Question: I'm trying to print a 'FlowDocument' with 'PrintDialog' to an XPS file. The resulting printed content only appears to stretch across the XPS page, not the entire width of the page. Here is an example of what the resulting XPS document looks like in Windows XPS viewer:

This is the code I'm using to print this document:
'''
void Print()
{
PrintDialog printDialog = new PrintDialog();
bool? result = printDialog.ShowDialog();
if (!result.HasValue)
return;
if (!result.Value)
return;
double pageWidth = printDialog.PrintableAreaWidth;
double pageHeight = printDialog.PrintableAreaHeight;
FlowDocument flowDocument = CreateFlowDocument(pageWidth, pageHeight);
printDialog.PrintDocument(
((IDocumentPaginatorSource)flowDocument).DocumentPaginator,
"Test print job");
}
FlowDocument CreateFlowDocument(double pageWidth, double pageHeight)
{
FlowDocument flowDocument = new FlowDocument();
flowDocument.PageWidth = pageWidth;
flowDocument.PageHeight = pageHeight;
flowDocument.PagePadding = new Thickness(30.0, 50.0, 20.0, 30.0);
flowDocument.IsOptimalParagraphEnabled = true;
flowDocument.IsHyphenationEnabled = true;
flowDocument.IsColumnWidthFlexible = true;
Paragraph header = new Paragraph();
header.FontSize = 18;
header.Foreground = new SolidColorBrush(Colors.Black);
header.FontWeight = FontWeights.Bold;
header.Inlines.Add(new Run("Title of my document (will be cut off in XPS)";));
flowDocument.Blocks.Add(header);
Paragraph test = new Paragraph();
test.FontSize = 12;
test.Foreground = new SolidColorBrush(Colors.Black);
test.FontWeight = FontWeights.Bold;
test.Inlines.Add(new Run("This text should stretch across the entire width of the page. Let's see if it really does, though."));
flowDocument.Blocks.Add(test);
return flowDocument;
}
'''
'pageWidth' is and 'pageHeight' is , which should be than big enough to accommodate my text. What could be going wrong?
---
Here are some other things I've tried:
- 'StackPanel''Paragraph''FlowDocument'- 'FlowDocument.PageWidth'
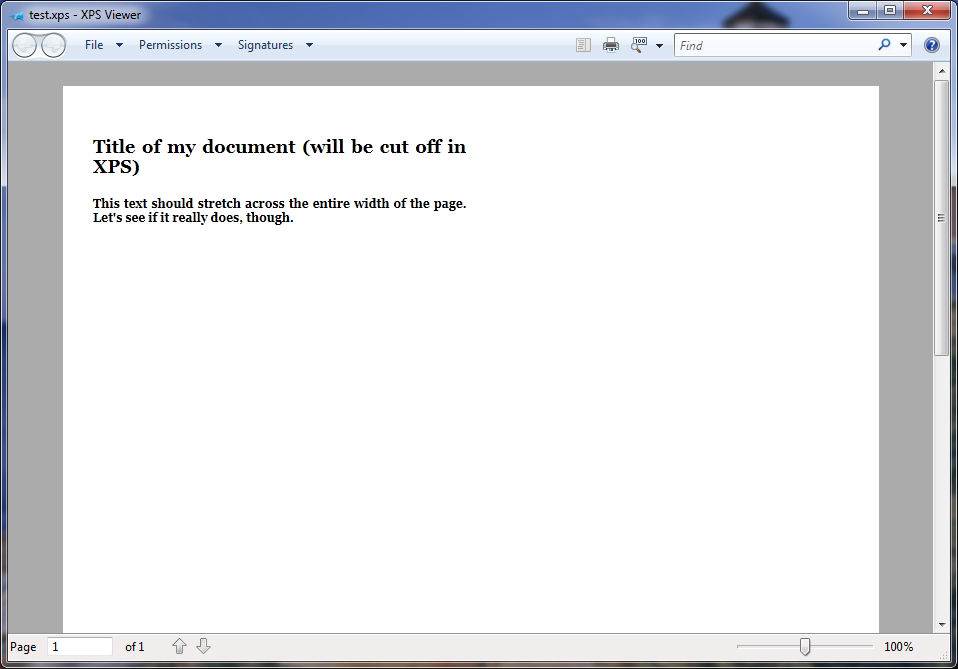
Answer: Try setting the 'ColumnWidth' property of 'FlowDocument' to 'pageWidth' - that should fix it.